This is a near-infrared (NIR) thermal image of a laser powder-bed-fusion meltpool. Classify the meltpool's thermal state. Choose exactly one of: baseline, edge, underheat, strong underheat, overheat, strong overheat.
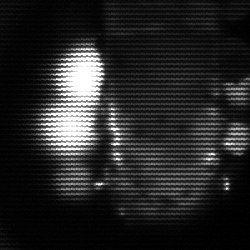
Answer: strong underheat